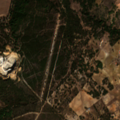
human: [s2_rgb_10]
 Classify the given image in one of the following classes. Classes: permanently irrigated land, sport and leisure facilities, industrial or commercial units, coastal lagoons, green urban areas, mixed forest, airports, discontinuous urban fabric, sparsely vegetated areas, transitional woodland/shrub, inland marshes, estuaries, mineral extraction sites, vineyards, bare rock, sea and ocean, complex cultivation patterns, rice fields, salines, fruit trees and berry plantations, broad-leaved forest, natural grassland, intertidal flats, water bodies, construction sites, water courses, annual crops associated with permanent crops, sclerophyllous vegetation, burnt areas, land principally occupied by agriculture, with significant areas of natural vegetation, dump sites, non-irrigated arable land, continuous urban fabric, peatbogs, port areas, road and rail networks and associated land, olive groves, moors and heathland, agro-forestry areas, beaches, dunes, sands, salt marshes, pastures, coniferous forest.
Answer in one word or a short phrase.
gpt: non-irrigated arable land, complex cultivation patterns, land principally occupied by agriculture, with significant areas of natural vegetation, broad-leaved forest, mixed forest, transitional woodland/shrub